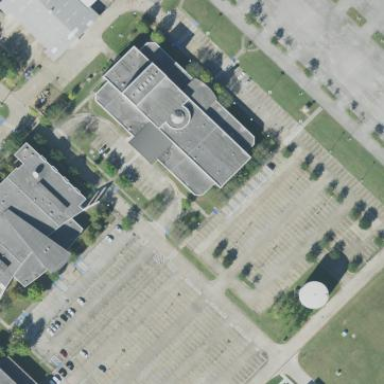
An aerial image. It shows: College building.